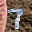
Label: 7